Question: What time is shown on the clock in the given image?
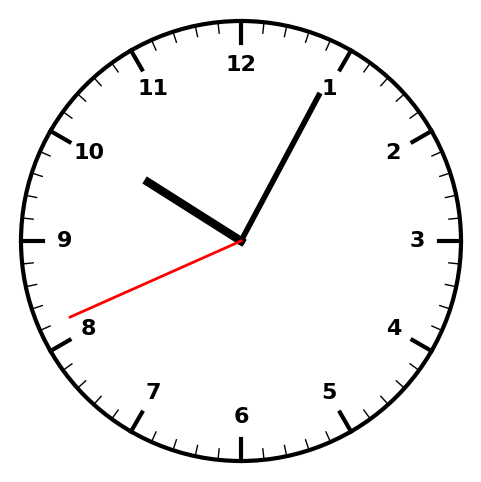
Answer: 10:04:41